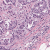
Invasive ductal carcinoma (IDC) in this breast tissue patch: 1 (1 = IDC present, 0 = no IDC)